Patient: sex M, age 80
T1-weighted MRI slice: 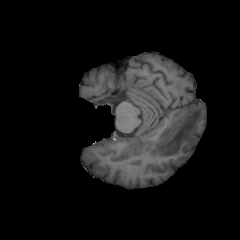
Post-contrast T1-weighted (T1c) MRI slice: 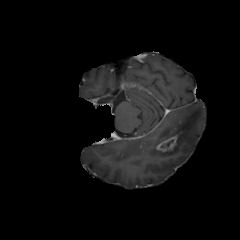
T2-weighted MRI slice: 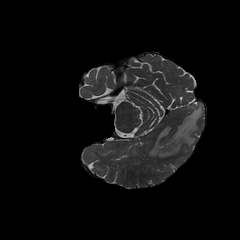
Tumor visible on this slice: yes
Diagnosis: Glioblastoma, IDH-wildtype
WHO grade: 4